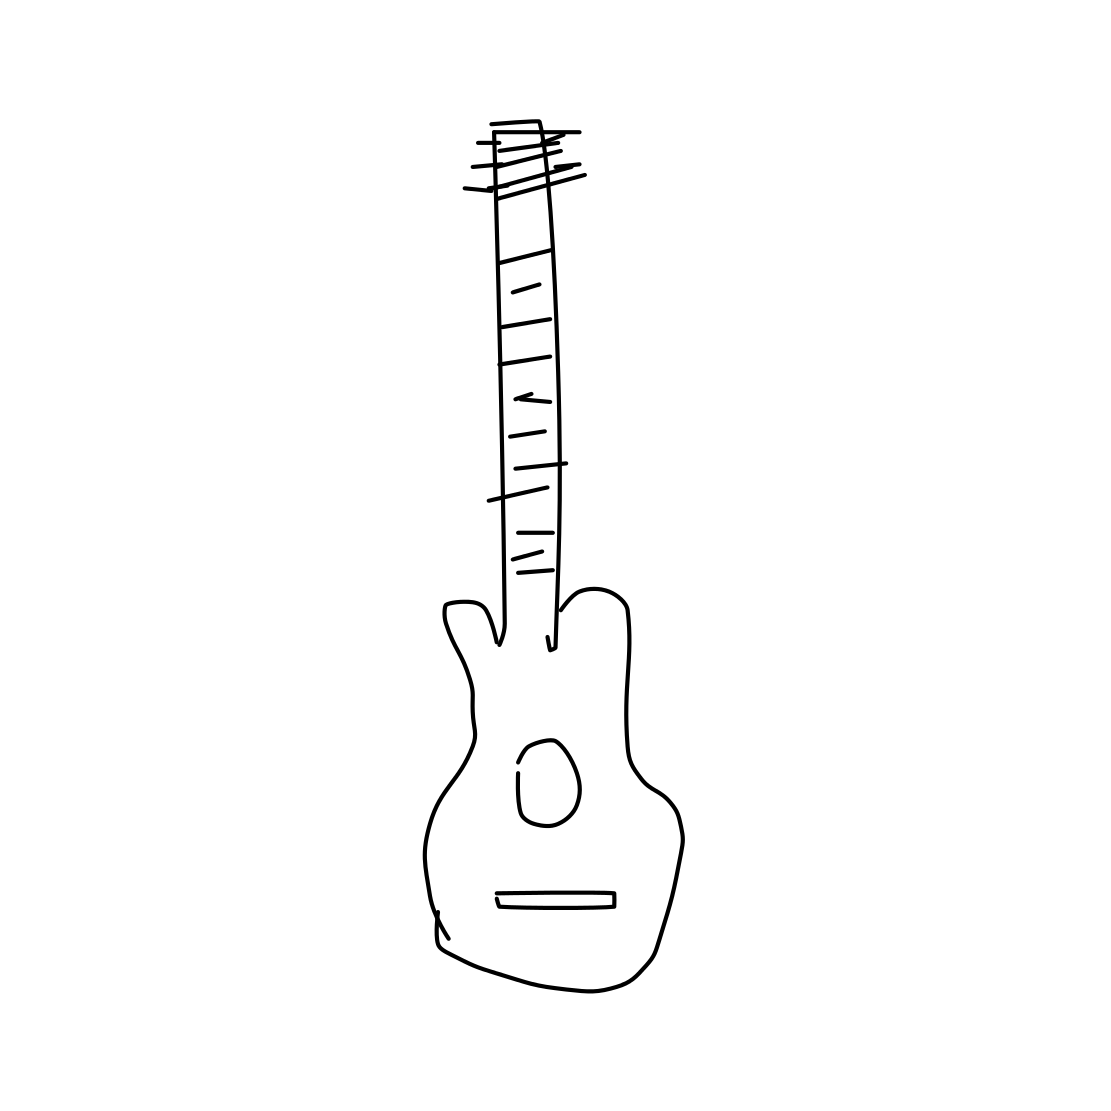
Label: guitar